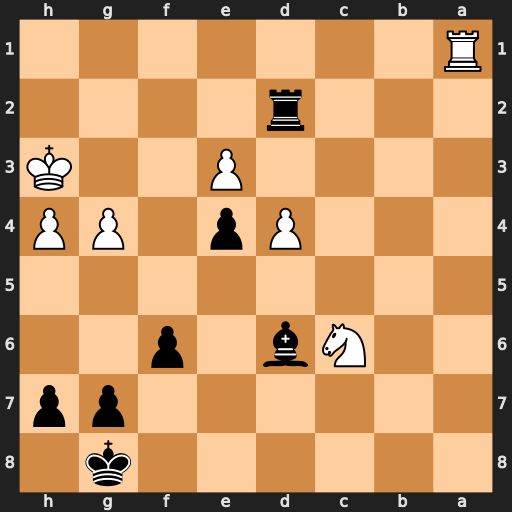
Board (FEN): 6k1/6pp/2Nb1p2/8/3Pp1PP/4P2K/3r4/R7
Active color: b
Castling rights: -
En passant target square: -
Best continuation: Rh2#